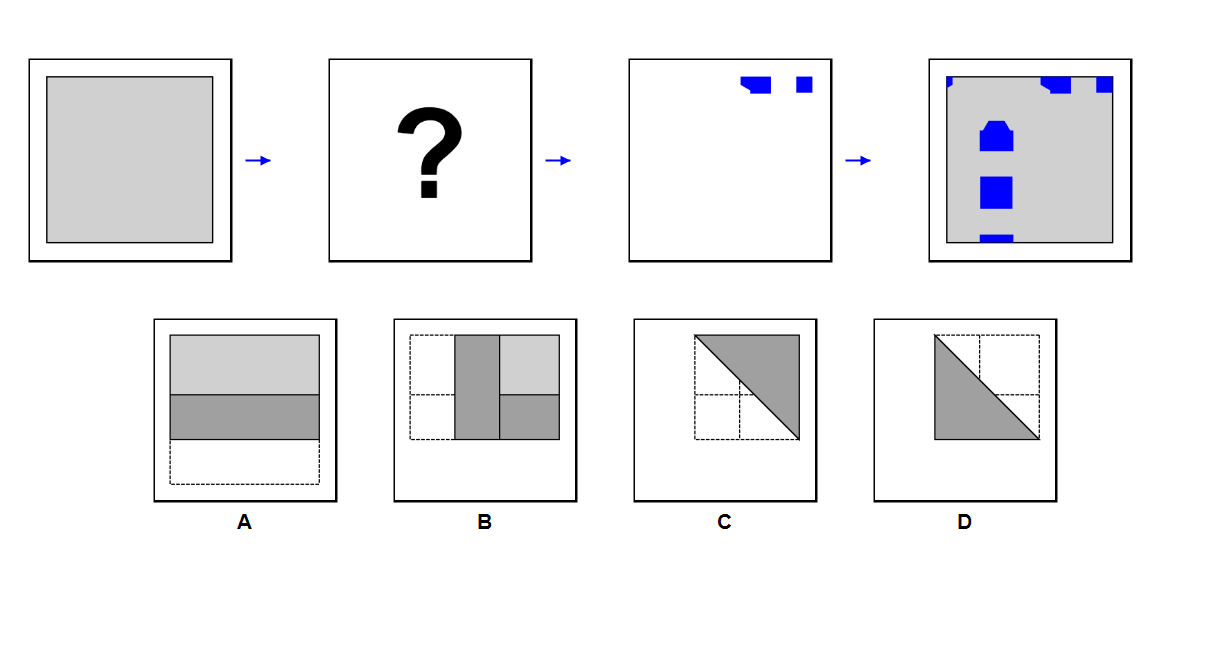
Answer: D